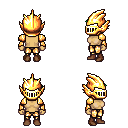
a pixel art fantasy rpg character, female body template, human, tanned skin, gold arm armor, gold greaves, green long mohawk hairstyle, gold helm, brown shoes, four views (front, back, left, right), 2x2 character sprite sheet, small pixel art, hard edges, no anti-aliasing